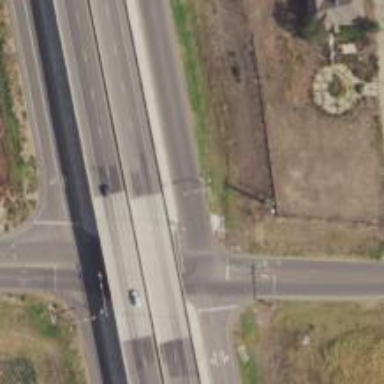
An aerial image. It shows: Bridge over trunk highway with expressway.